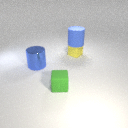
small yellow rubber cube to the right of large blue metal cylinder